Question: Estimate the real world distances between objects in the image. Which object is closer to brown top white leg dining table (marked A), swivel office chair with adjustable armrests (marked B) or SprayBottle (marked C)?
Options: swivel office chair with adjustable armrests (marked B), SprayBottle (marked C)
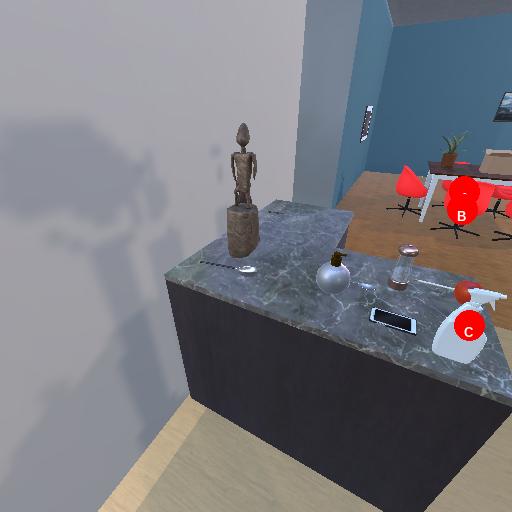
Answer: swivel office chair with adjustable armrests (marked B)